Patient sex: F
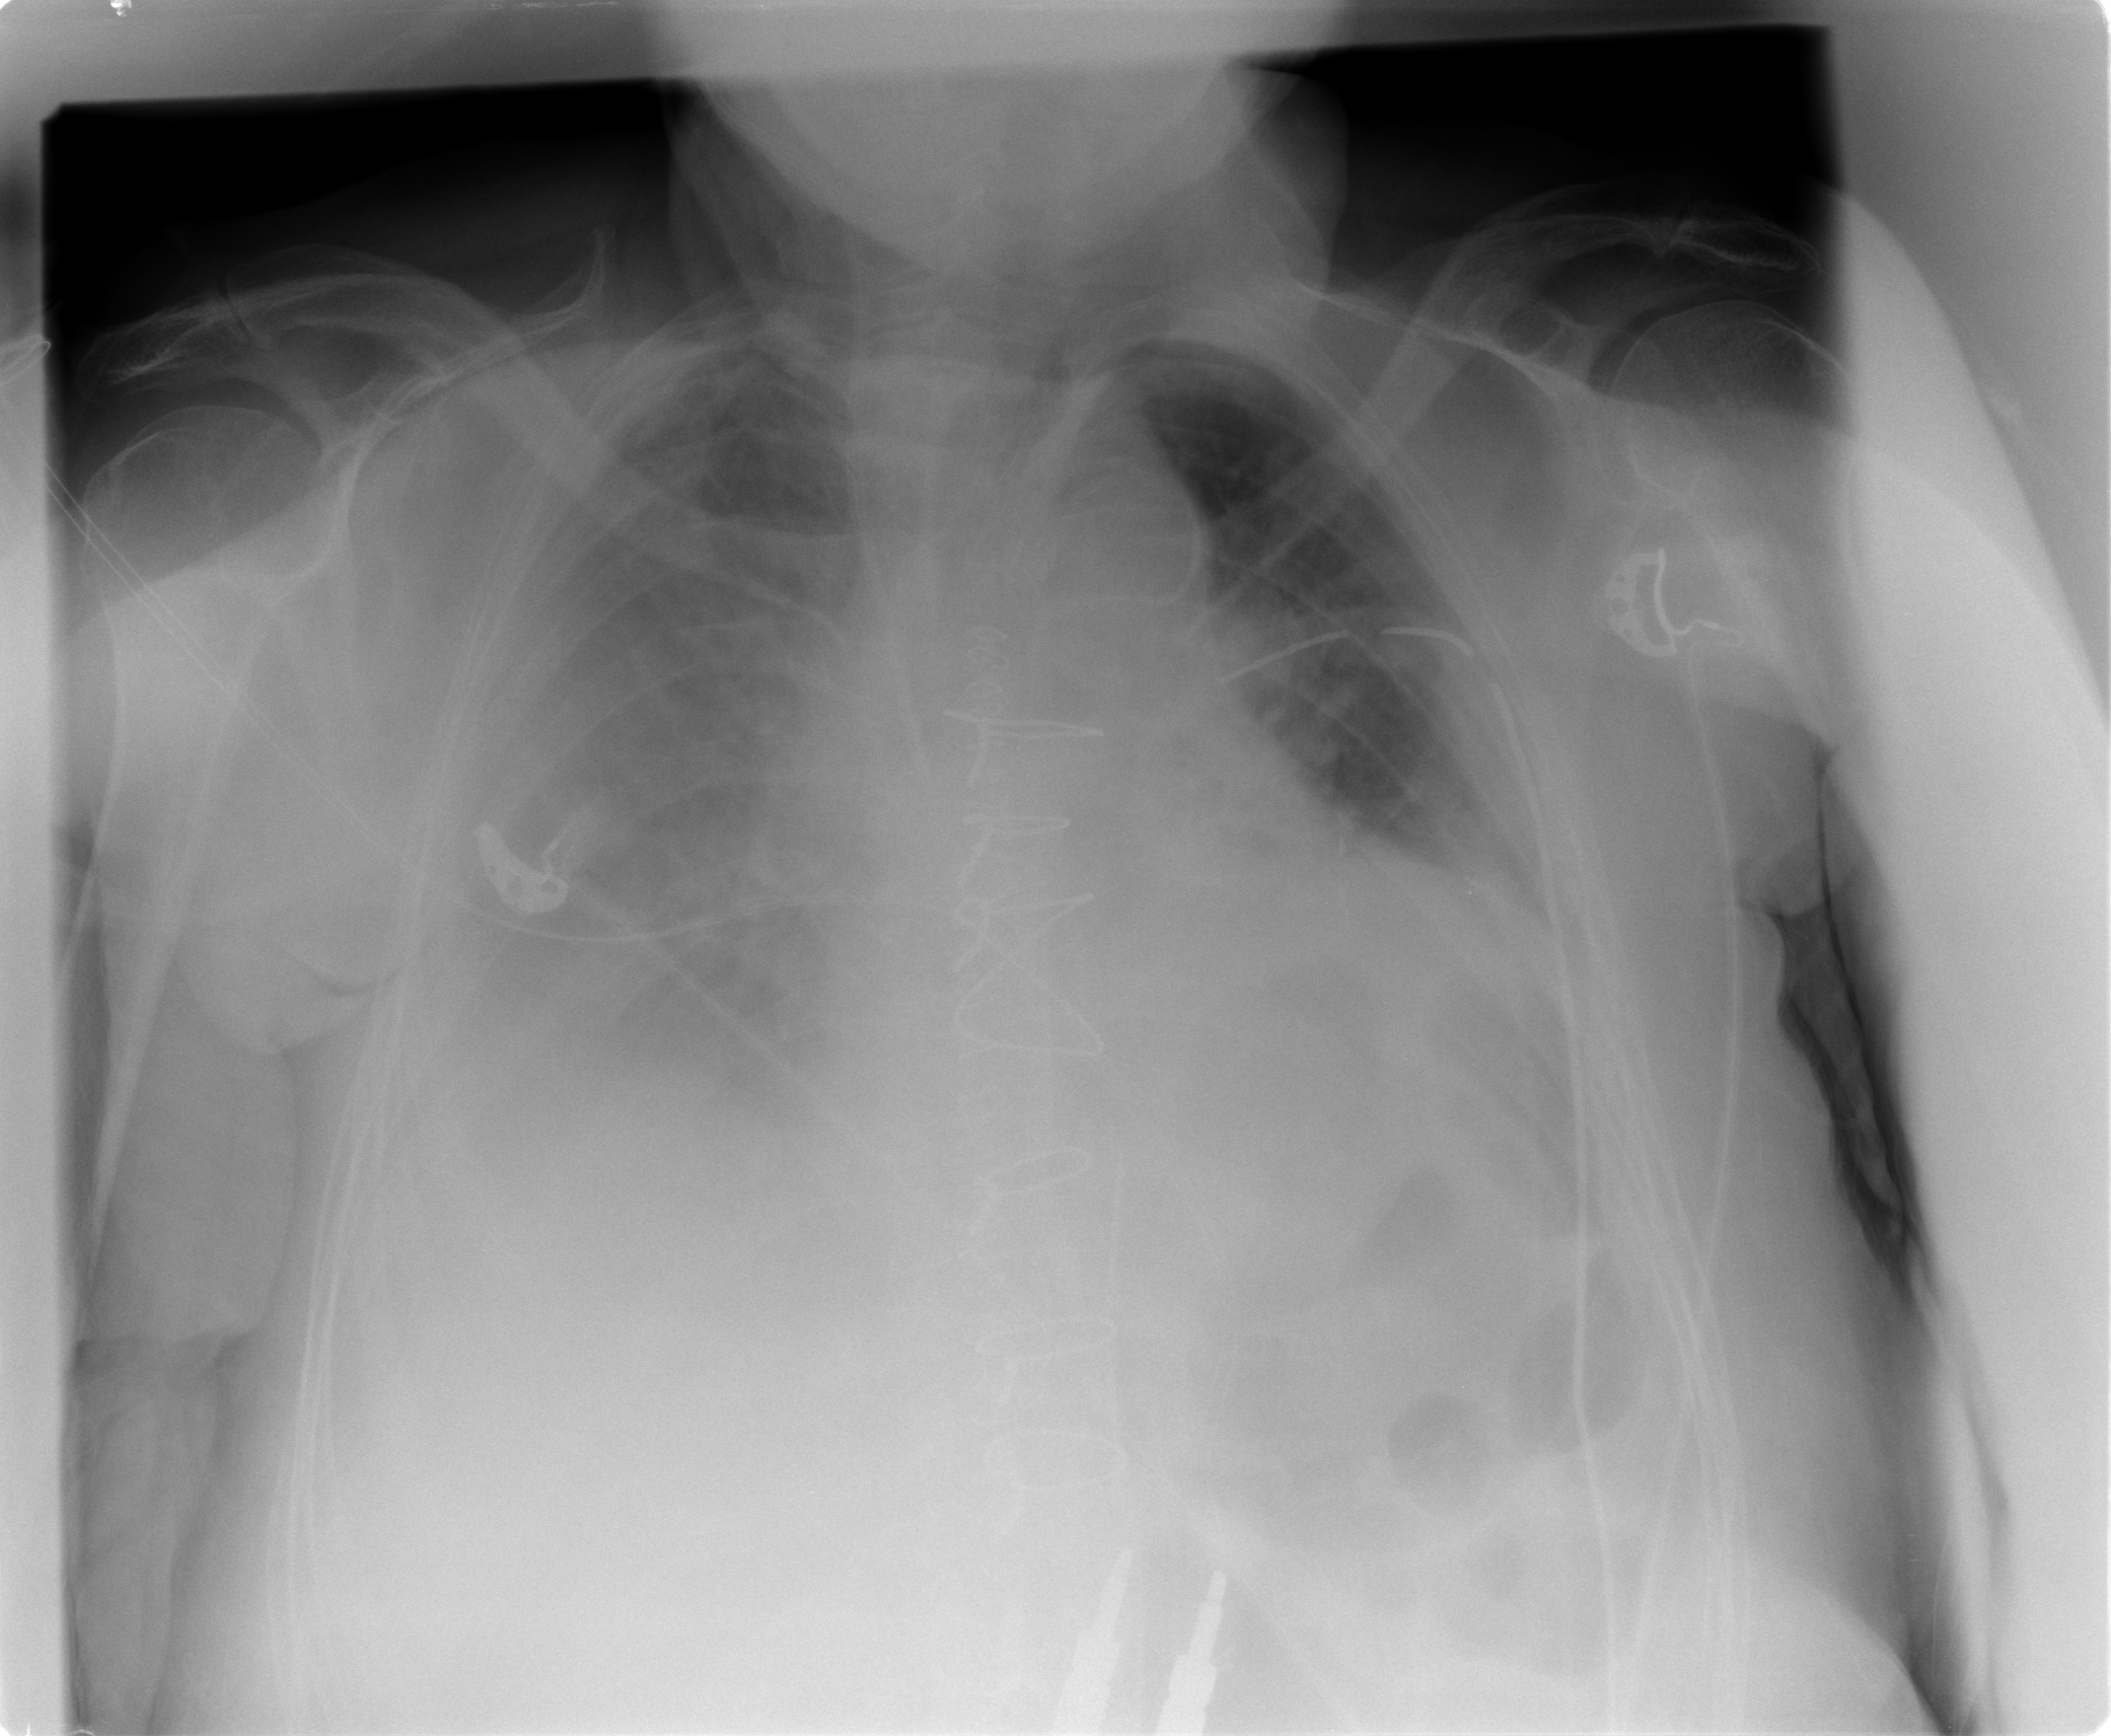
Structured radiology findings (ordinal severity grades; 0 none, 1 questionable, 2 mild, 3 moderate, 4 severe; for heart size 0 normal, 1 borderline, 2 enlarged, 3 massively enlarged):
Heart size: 2
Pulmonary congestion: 2
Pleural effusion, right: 3
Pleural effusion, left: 2
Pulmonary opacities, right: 0
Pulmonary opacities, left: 0
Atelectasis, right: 0
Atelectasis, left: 2